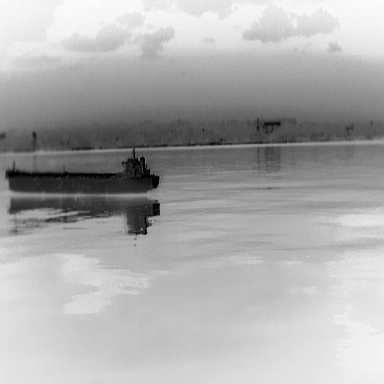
There is a liner in the infrared image.